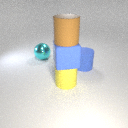
large brown rubber cylinder above large blue rubber cube